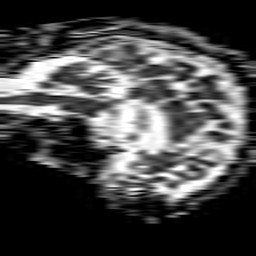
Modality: ADC
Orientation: sagittal
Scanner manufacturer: philips
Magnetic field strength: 1.5 T
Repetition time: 4.6 s
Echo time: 0.08528 s